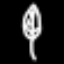
Label: leaf